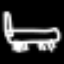
Label: bed